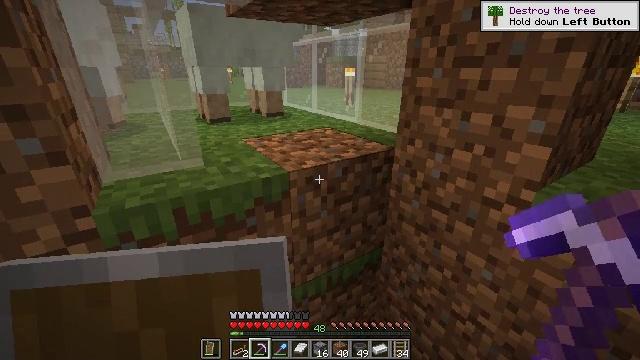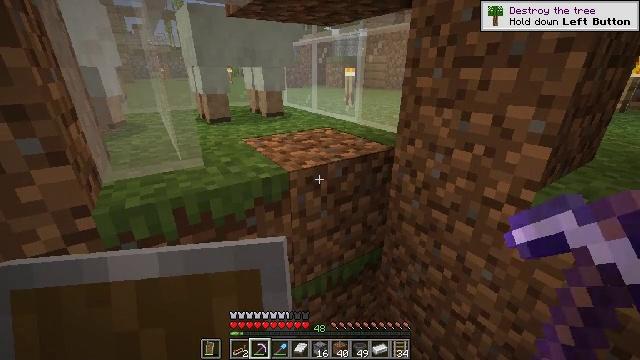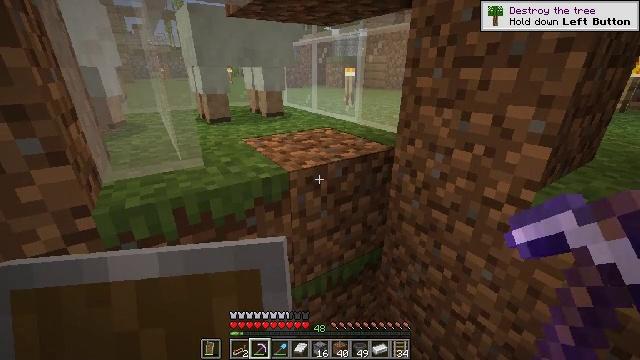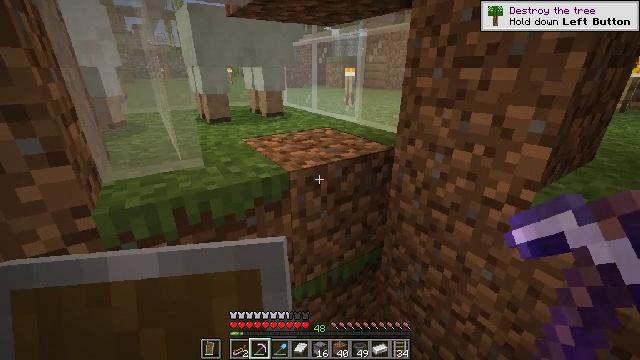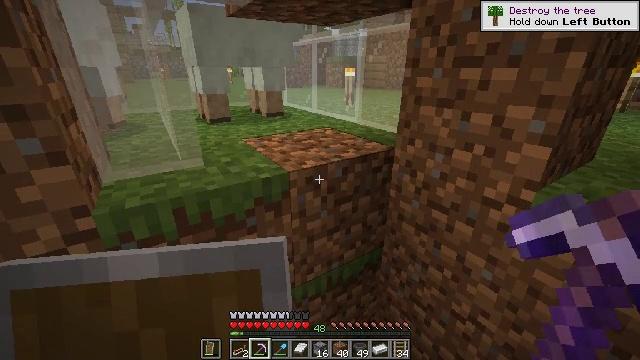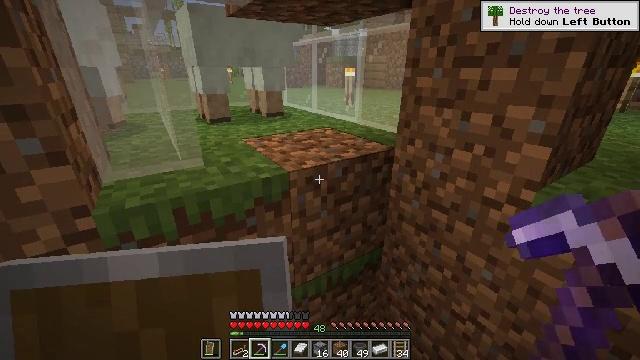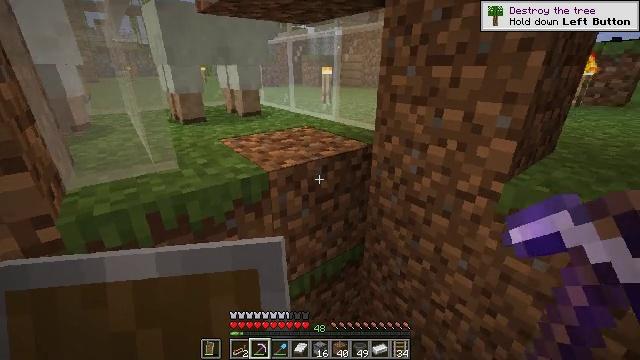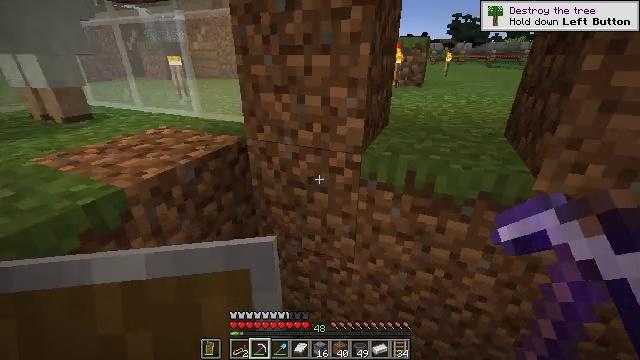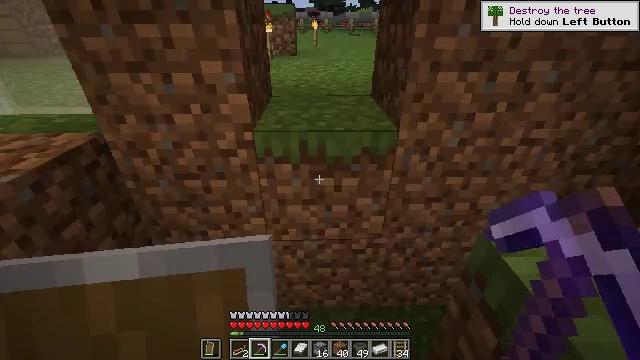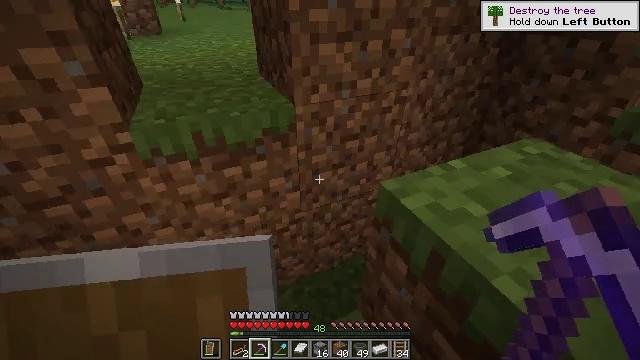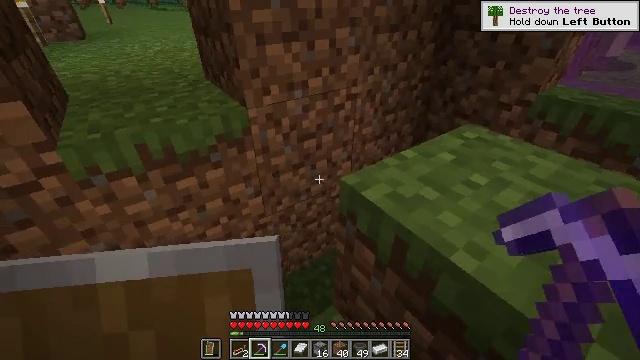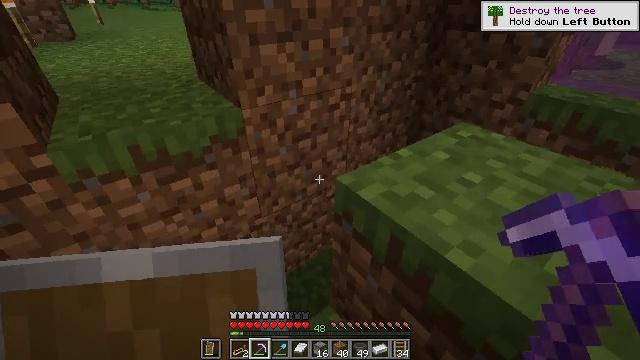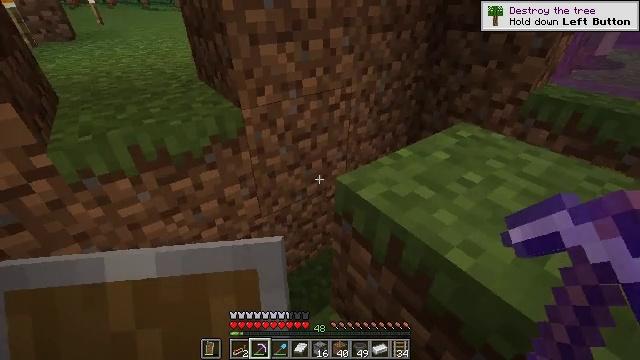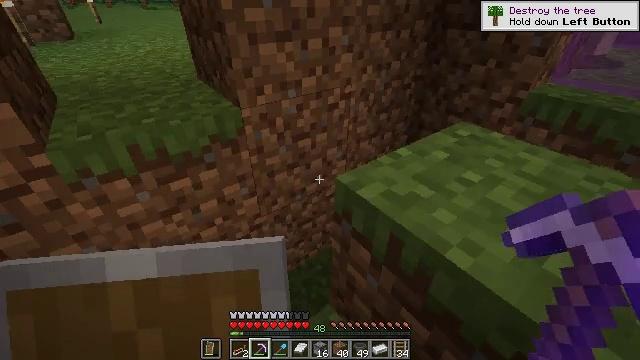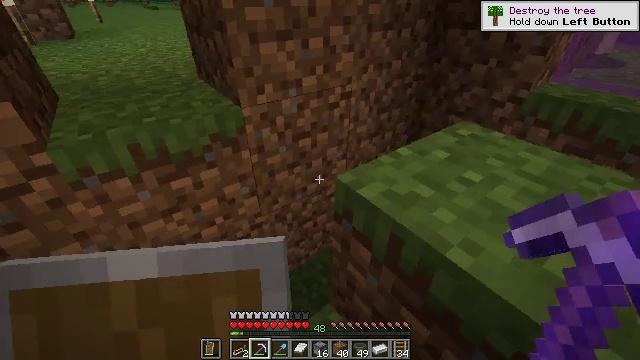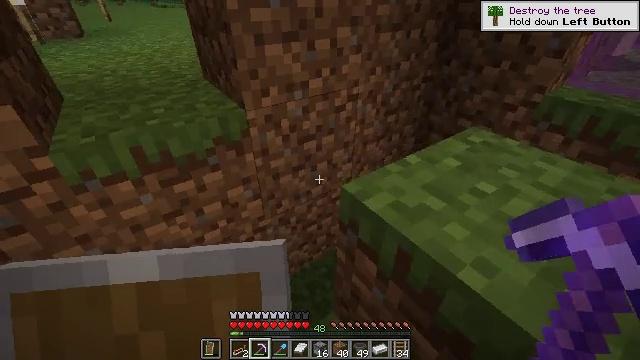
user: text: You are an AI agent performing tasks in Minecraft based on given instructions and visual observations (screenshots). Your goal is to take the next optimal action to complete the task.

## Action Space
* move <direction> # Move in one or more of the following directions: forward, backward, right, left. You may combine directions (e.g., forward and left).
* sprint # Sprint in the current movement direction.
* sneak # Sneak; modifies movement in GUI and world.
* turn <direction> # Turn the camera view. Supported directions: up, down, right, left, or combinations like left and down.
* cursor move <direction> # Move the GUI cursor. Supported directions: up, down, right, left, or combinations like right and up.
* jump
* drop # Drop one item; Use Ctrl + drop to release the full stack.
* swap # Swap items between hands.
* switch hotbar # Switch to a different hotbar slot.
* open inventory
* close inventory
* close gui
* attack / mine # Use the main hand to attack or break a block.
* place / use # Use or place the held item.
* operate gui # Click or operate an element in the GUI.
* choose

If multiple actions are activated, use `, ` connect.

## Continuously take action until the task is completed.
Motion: motion action
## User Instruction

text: Gather the white stained glass pane.
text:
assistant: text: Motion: no_op
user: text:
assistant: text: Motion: no_op
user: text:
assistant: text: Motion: no_op
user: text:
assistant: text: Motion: no_op
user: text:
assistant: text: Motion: no_op
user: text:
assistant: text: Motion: turn right
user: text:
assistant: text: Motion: turn right and down
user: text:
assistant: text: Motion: turn right and down
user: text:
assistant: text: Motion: turn right and down
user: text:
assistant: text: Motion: turn right
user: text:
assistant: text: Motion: turn right
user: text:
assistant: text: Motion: no_op
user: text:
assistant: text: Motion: no_op
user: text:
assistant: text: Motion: no_op
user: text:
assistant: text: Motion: move forward, turn left
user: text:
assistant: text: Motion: move forward, turn left
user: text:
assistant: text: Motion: move forward, turn left
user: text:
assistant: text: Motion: move forward, turn left
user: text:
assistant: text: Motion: move forward, turn left, jump
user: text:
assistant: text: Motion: move forward, jump
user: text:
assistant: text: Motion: move forward, jump
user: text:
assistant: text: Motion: move forward, jump
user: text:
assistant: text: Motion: move forward, jump
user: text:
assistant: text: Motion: move forward, turn right, jump
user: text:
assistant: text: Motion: move forward, jump
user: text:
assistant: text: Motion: move forward
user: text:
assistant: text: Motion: move forward, turn left
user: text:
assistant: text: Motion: move forward, turn left
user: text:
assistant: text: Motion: move forward, turn left and up
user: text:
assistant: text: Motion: move forward, turn left and up